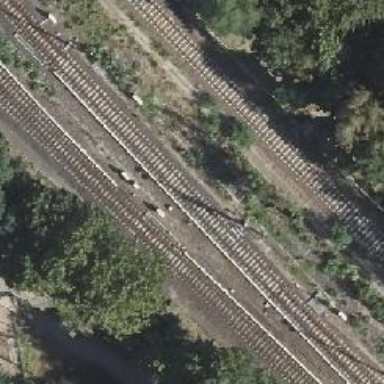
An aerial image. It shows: There is light rail electrified railway with embankment.